【题型】选择题　【知识点】解析几何　【难度】medium
已知点 \(M(a,b)\) 与点 \(N(0,-1)\) 在直线 \(3x-4y+5=0\) 的两侧，给出以下结论：

\textcircled{1} \(3a-4b+5>0\)；

\textcircled{2} 当 \(a>0\) 时，\(a+b\) 有最小值，无最大值；

\textcircled{3} \(a^2+b^2>1\)；
\textcircled{4} 当 \(a>0\) 且 \(a\neq 1\) 时，\(\frac{b+1}{a-1}\) 的取值范围是 \((-\infty,-\frac{9}{4})\cup(\frac{3}{4},+\infty)\)。

正确的个数是 \hfill ( )

A. 1 \quad B. 2 \quad C. 3 \quad D. 4
【解答】
【答案】B

【分析】由 \(M\) 与 \(N\) 的位置关系有 \(3a-4b+5<0\)，数形结合法判断 \(M\) 位置，结合 \(\frac{b+1}{a-1}\) 的几何意义判断 \(a+b\)、\(\frac{b+1}{a-1}\) 的范围，应用点线距离公式有 \(a^2+b^2 > \left(\frac{5}{\sqrt{3^2+4^2}}\right)^2\) 判断\textcircled{3}。

【详解】将 \(N(0,-1)\) 代入有 \(3\times 0 - 4\times (-1) + 5 = 9 > 0\)，

而 \(M\) 与 \(N\) 在 \(3x-4y+5=0\) 的两侧，则 \(3a-4b+5 < 0\)，\textcircled{1}错误；

由上知：\(3a-4b+5 < 0\) 且 \(a > 0\)，则 \(M\) 在直线上方与 \(y\) 轴右侧部分，

所以 \(a+b > \frac{5}{4}\)，故 \(a+b\) 无最值，\textcircled{2d}错误；

由上图知：\(M\) 在直线左上方，则 \(a^2+b^2 > \left(\frac{5}{\sqrt{3^2+4^2}}\right)^2 = 1\)，\textcircled{3}正确；

由 \(3x-4y+5=0\) 过 \((0,\frac{5}{4})\) 且 \(a > 0\) 且 \(a \neq 1\)，即 \(M\) 在直线上方与 \(y\) 轴右侧部分，

而 \(\frac{b+1}{a-1}\) 表示 \((1,-1)\) 与 \(M\) 连线的斜率，由图知：\(\frac{b+1}{a-1} \in (-\infty,-\frac{9}{4}) \cup (\frac{3}{4},+\infty)\)，\textcircled{4}正确。

故选：B
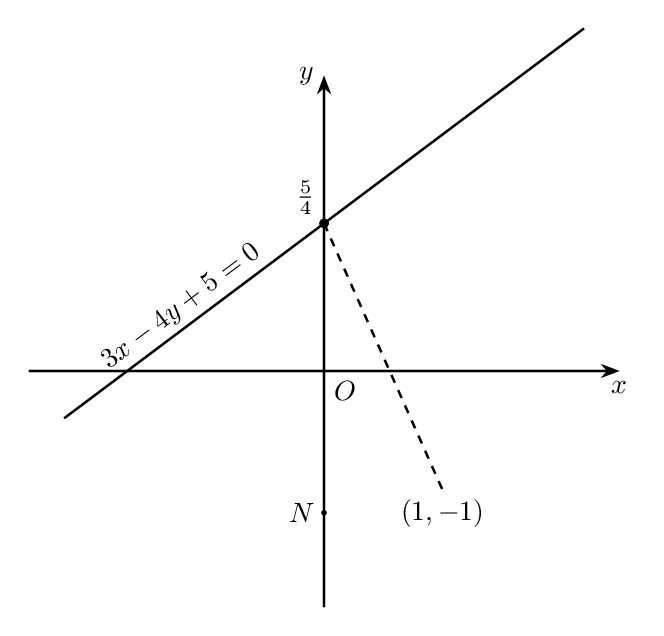